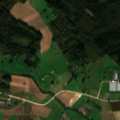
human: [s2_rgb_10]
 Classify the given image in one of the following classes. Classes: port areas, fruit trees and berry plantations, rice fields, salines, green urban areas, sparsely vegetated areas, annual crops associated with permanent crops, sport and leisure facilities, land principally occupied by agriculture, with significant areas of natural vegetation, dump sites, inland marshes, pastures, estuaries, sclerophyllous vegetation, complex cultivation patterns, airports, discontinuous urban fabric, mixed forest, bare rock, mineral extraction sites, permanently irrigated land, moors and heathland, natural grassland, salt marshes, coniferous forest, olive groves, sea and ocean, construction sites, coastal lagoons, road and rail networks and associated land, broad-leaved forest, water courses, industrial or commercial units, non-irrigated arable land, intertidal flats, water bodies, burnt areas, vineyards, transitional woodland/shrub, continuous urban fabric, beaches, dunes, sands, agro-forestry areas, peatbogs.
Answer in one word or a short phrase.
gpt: discontinuous urban fabric, non-irrigated arable land, pastures, complex cultivation patterns, coniferous forest, mixed forest